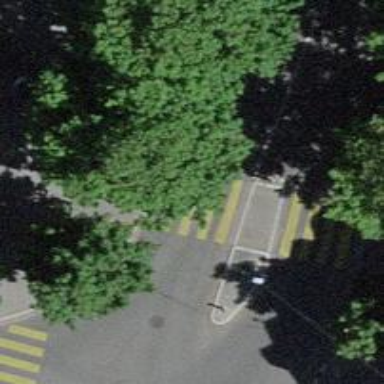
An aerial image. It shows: Uncontrolled zebra crossing on the road.